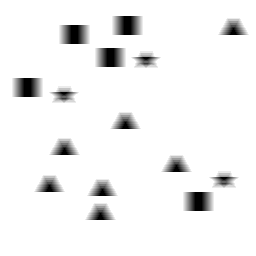
Squares: 5
Triangles: 7
Stars: 3
Total shapes: 15